Question: I want to make a biar file from BO4 and import to BO3. I use upgrade management tool to export biar from BO4.I successfully created biar but when I import biar file to BO3 with importwizard tool I got this error :

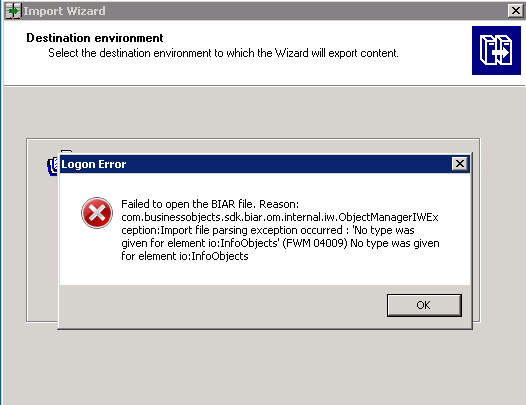
Answer: I don't think this is a supported functionality as there is a major changes in architecture of 4.0